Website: ulta-beauty
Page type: billing-address
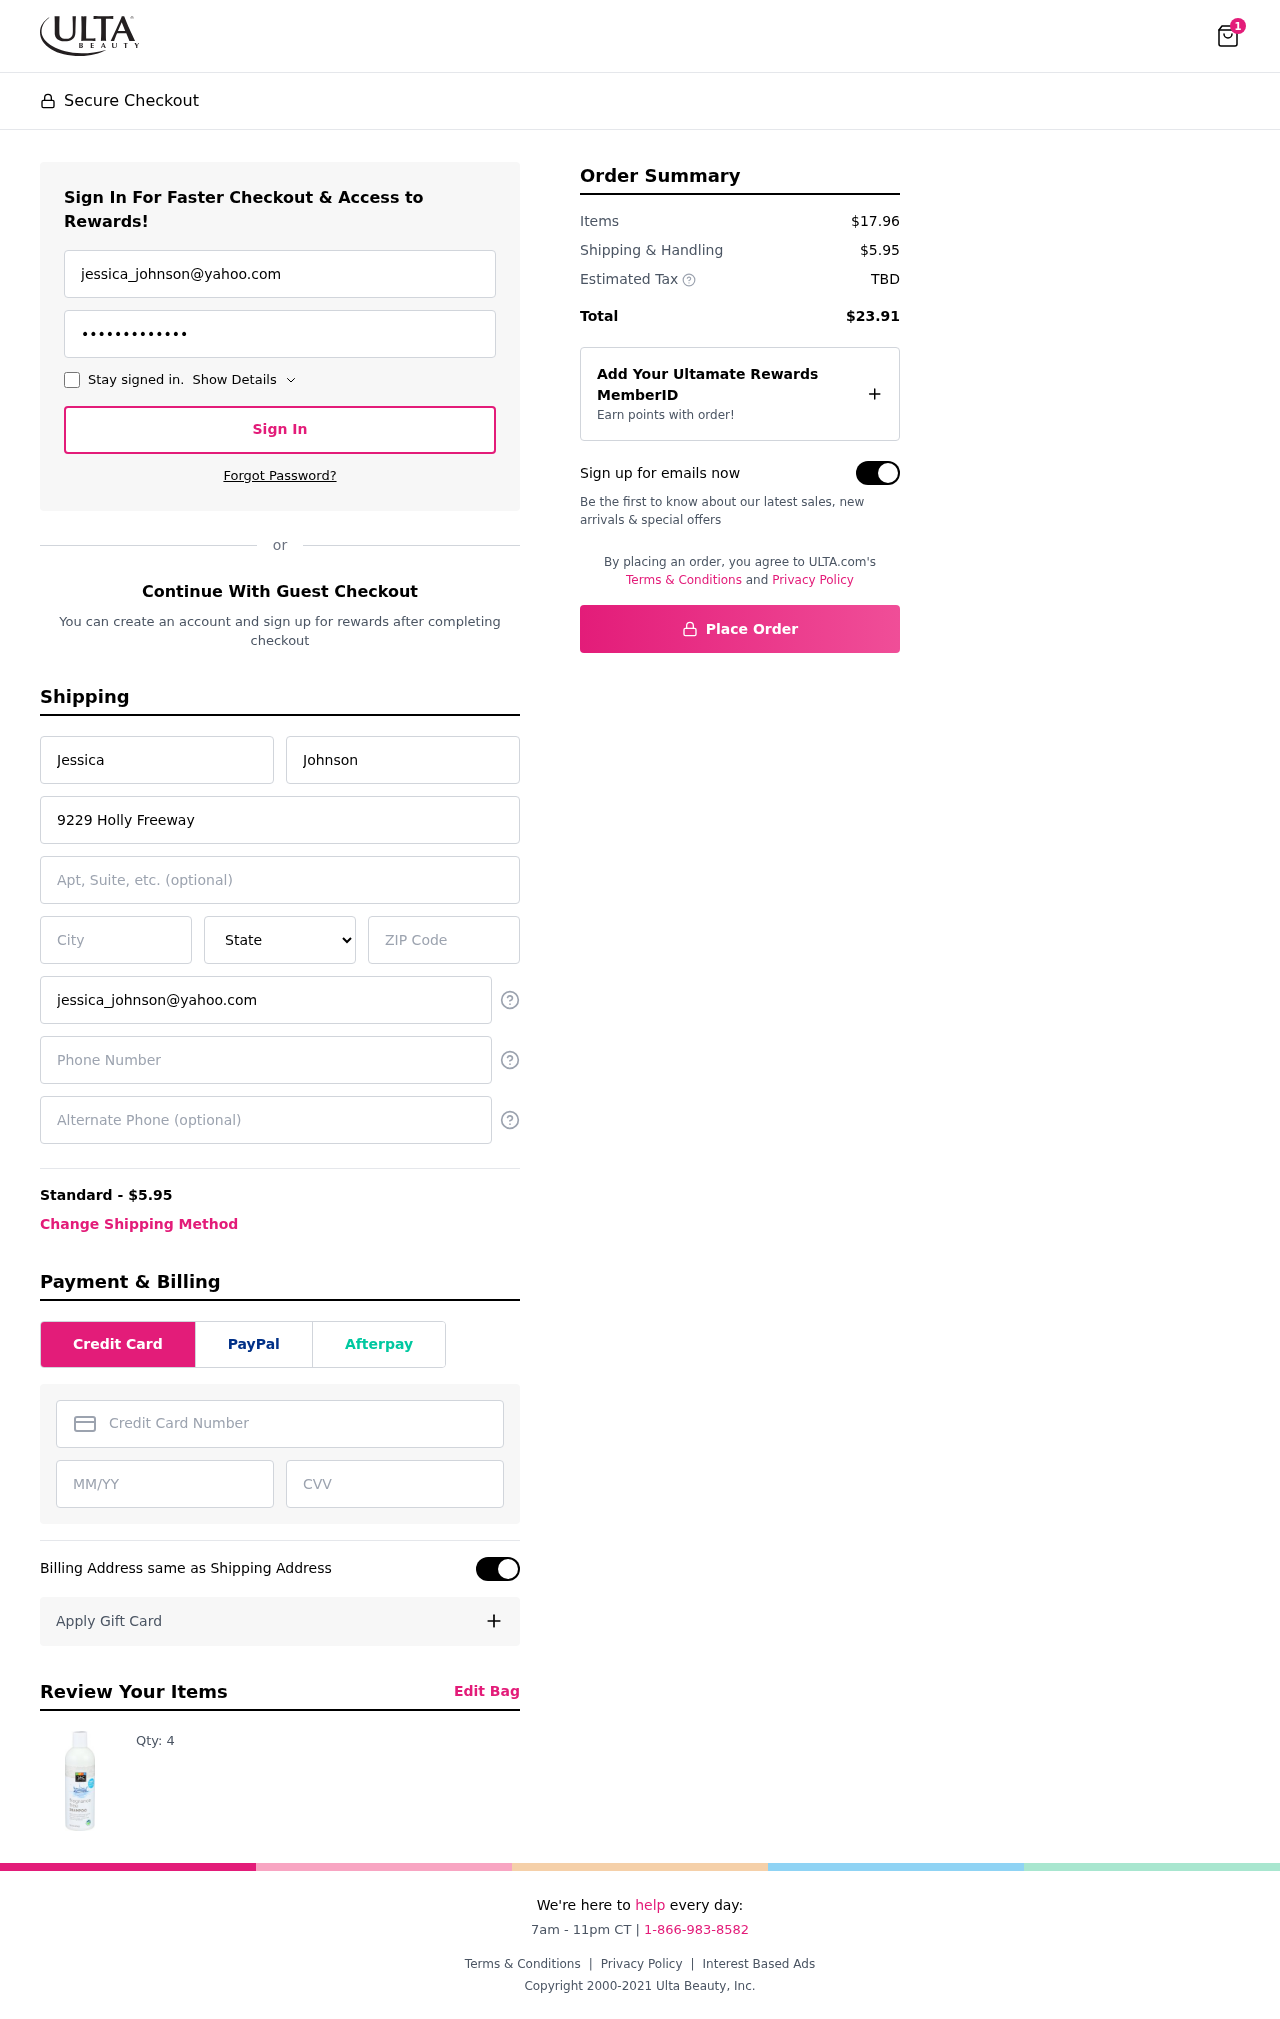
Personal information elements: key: PII_STATE
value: Alabama
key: PII_EMAIL
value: jessica_johnson@yahoo.com
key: PII_FIRSTNAME
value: Jessica
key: PII_LASTNAME
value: Johnson
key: PII_STREET
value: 9229 Holly Freeway
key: PII_CITY
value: Barryborough
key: PII_POSTCODE
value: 36316
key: PII_PHONE
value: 8938847905
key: PII_ALT_PHONE
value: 6885225366
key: PII_CARD_NUMBER
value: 4356 0105 0411 4167
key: PII_CARD_EXPIRY
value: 06/28
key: PII_CARD_CVV
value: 452
Product elements: key: PRODUCT1_QUANTITY
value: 4
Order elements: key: ORDER_NUM_ITEMS
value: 1
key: ORDER_SHIPPING_COST
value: $5.95
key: ORDER_SUBTOTAL
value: $17.96
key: ORDER_TOTAL
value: $23.91